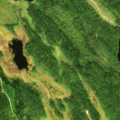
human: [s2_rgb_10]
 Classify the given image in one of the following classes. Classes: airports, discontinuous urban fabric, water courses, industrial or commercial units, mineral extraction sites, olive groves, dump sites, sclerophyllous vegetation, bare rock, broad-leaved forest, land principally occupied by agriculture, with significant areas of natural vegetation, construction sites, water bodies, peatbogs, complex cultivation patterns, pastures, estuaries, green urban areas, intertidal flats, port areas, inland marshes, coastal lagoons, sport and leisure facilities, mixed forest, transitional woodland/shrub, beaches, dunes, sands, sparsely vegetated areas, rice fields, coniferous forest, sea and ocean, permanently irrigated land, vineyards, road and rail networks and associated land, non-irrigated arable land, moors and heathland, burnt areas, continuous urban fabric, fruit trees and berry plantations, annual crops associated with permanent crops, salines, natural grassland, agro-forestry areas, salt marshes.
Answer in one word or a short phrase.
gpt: coniferous forest, mixed forest, transitional woodland/shrub, water bodies